高一 · 度量几何学
图中的文物叫做“垂鳞纹圆並”, 是甘肃礼县出土的先秦时期的青铜器血, 其身流线自若、纹理分明, 展现了古代中国精湛的制造技术. 科研人员为了测量其容积, 以恒定的流速向其内注水, 恰好用时 30 秒注满,设注水过程中, 壶中水面高度为 $h$, 注水时间为 $t$, 则下面选项中最符合 $h$ 关于 $t$ 的函数图象的是 ( )

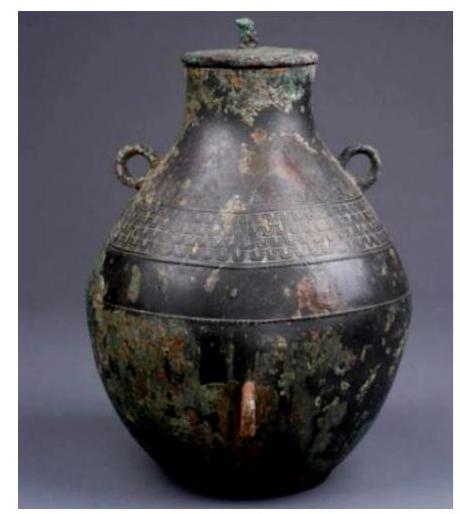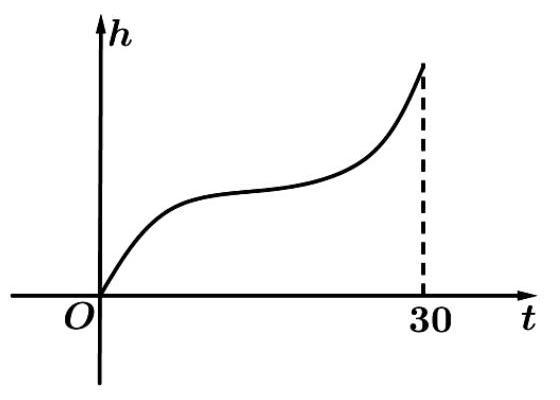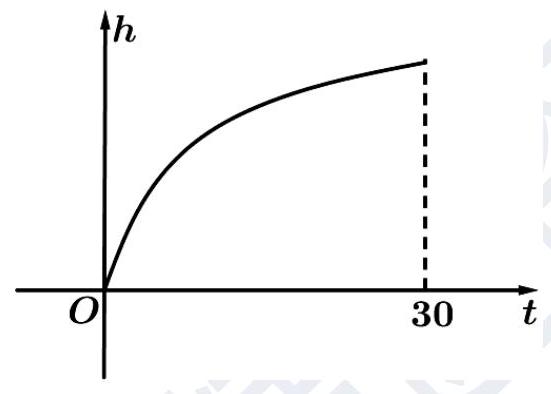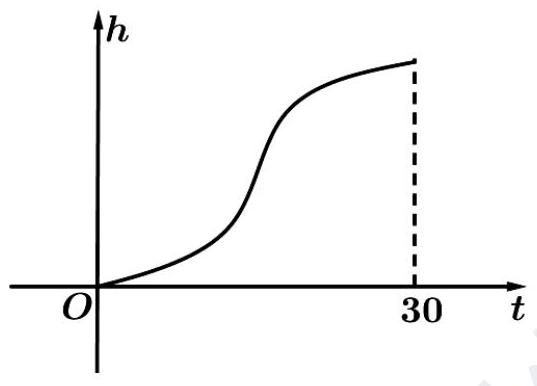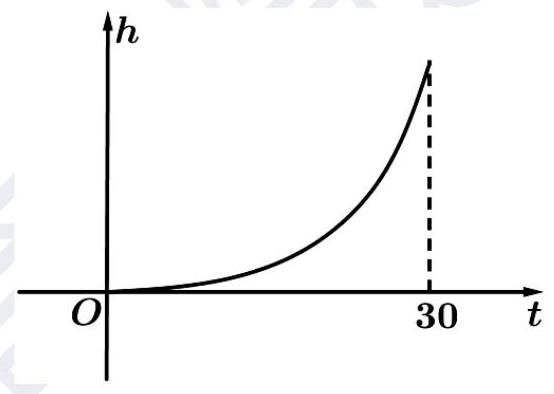
A.

B.

C.

D.

答案: A
解析: 【分析】

根据並的结构即可得出选项.

【详解】

水壶的结构：低端与上端细、中间粗，

所以在注水恒定的情况下:

开始水的高度增加的快, 中间增加的慢, 最后水上升的速度又变快,

由图可知选项 A 符合,

故选: A